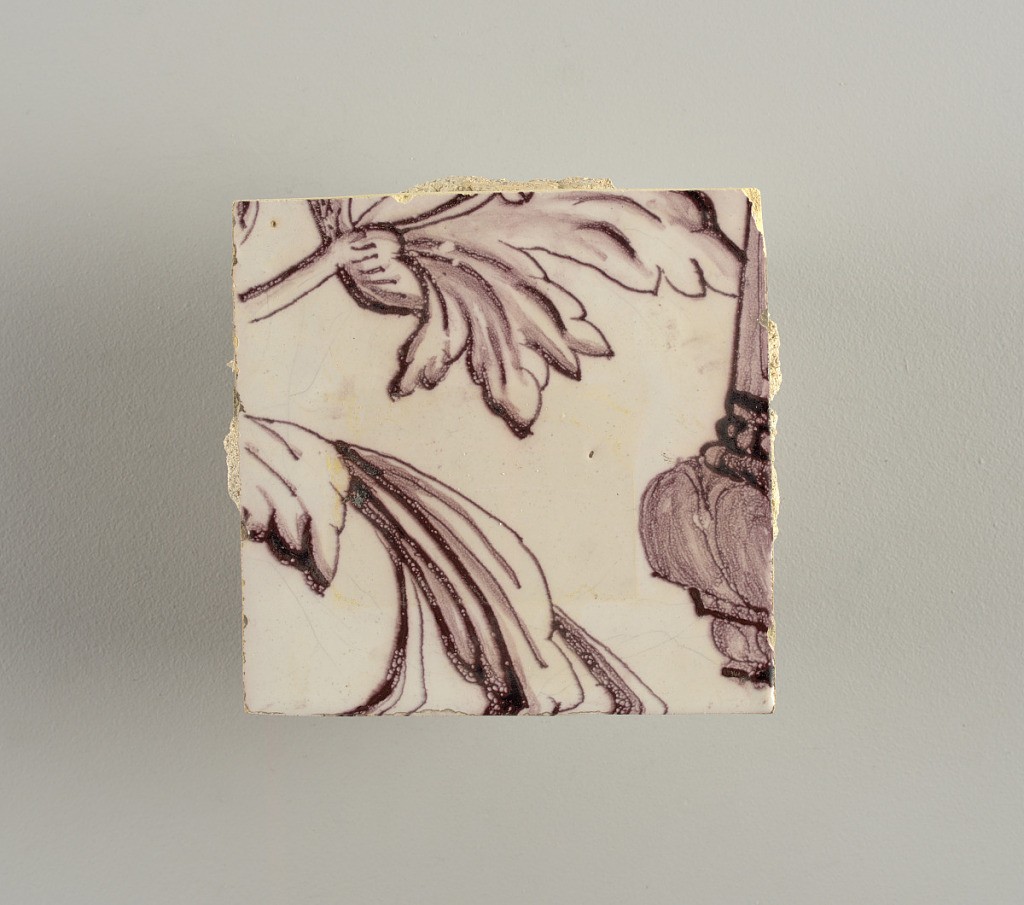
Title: Tile wall facing
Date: ca. 1725
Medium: Tin-glazed earthenware, underglaze
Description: Horizontal rectangle.  Thirty tiles wide and twenty-three tiles high with opening for fireplace eleven tiles wide and ten high.  Foliage arabesques disposed about three vertical axes from which are emphazised by urns at center and right, and at left by the figure of a standing woman carrying an infant on her arm and accompanied by two children.